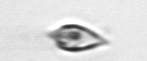
Label: Oxytoxum